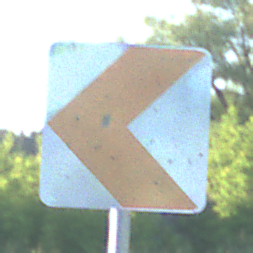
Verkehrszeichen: RichtungstafelnInKurvenKleinRechts
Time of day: MorningAfternoon
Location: Outdoor (Nature)
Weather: Clear
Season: NotSpecified
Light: Natural